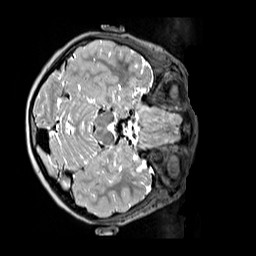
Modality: T2w
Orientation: axial
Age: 9
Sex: female
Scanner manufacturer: siemens
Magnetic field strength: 3 T
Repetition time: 3.2 s
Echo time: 0.408 s